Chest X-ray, AP view. Patient: 56 years old, sex F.
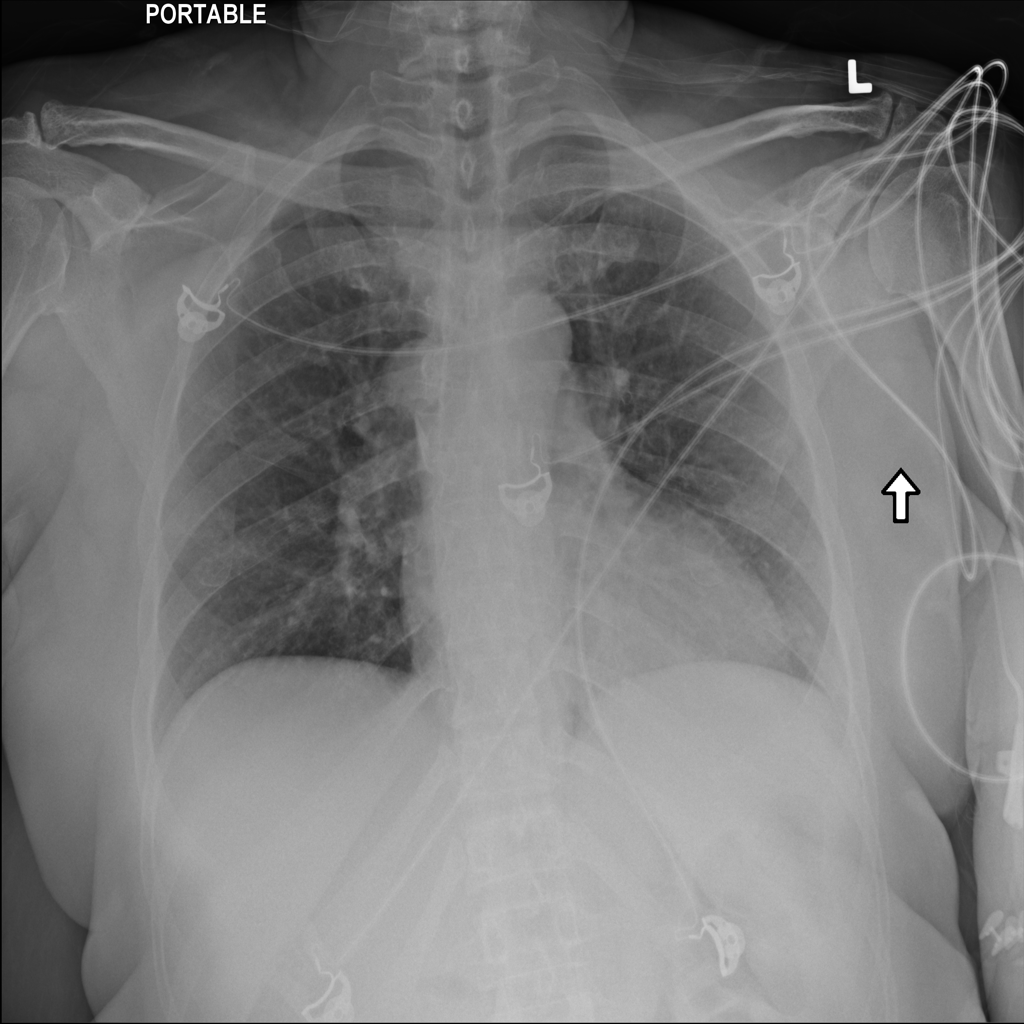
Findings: No Finding